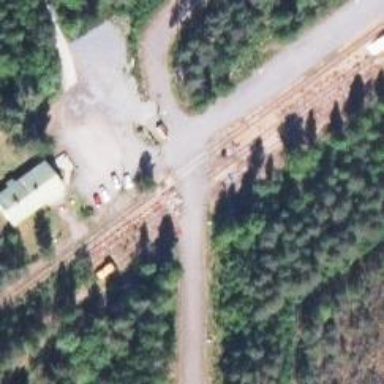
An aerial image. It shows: Abandoned railway.